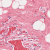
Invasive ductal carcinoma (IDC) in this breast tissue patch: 0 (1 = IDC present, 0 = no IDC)